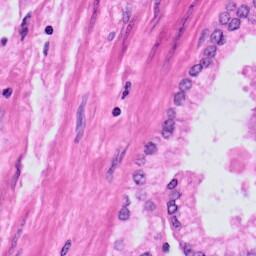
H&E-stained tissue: Prostate